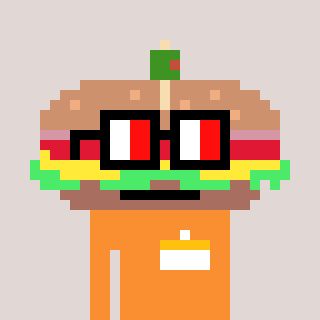
a pixel art character with square glasses with black frames and red eyes, a sandwich-shaped head and a orange-colored body on a warm background